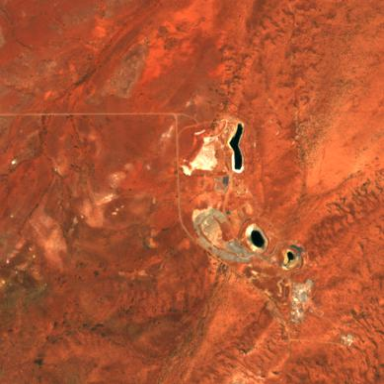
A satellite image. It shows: Industrial area used for mining operations.